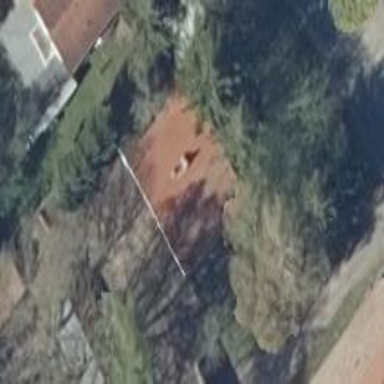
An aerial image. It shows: Simple house.